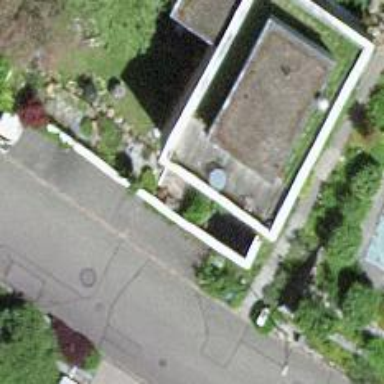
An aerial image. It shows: Veterinary facility.